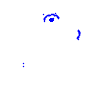
Particle: electron